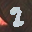
Label: 2